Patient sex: M
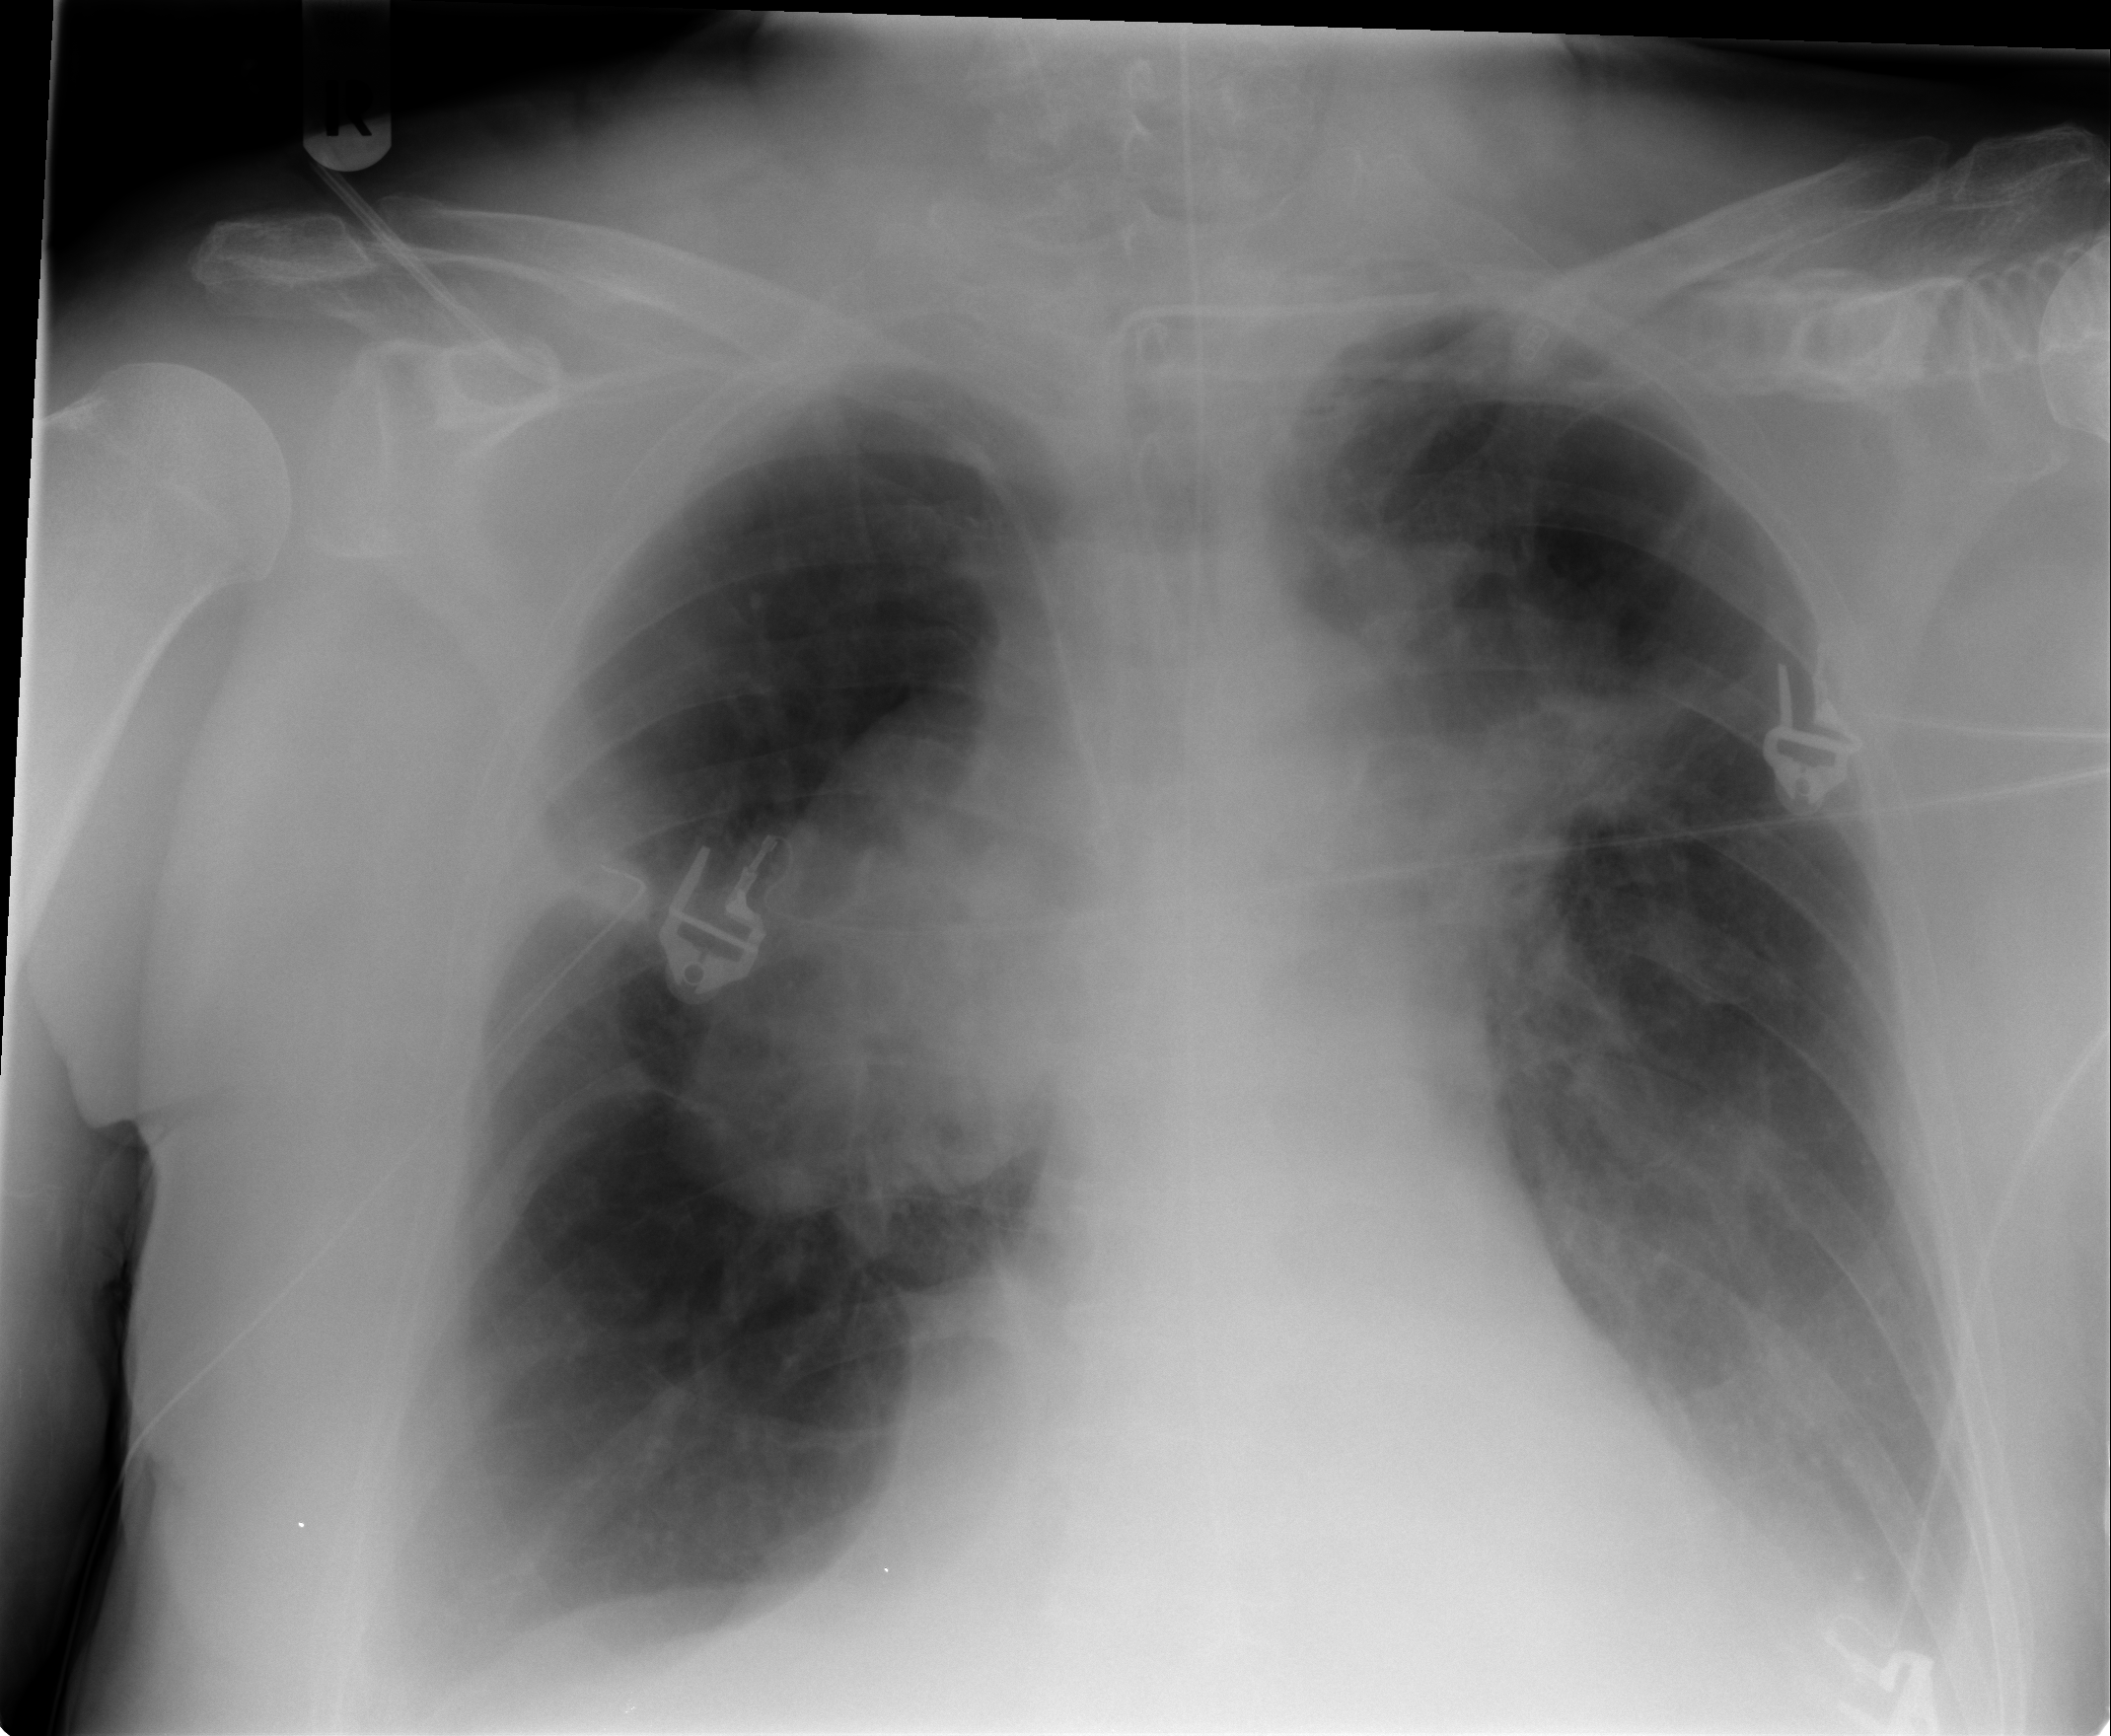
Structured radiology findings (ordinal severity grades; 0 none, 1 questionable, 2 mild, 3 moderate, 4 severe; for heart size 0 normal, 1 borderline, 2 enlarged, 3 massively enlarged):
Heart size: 0
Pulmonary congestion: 2
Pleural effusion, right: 2
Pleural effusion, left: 2
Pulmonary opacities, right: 0
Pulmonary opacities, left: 2
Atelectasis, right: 2
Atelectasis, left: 2